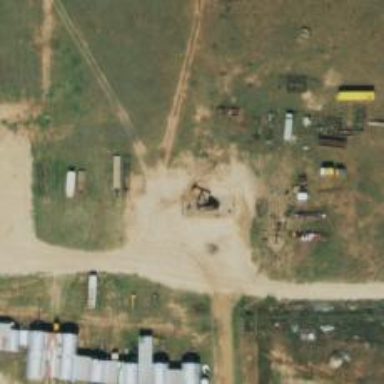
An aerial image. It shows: Petroleum well.